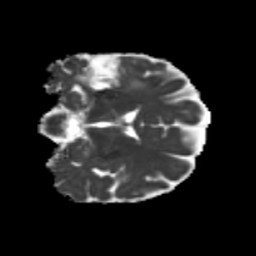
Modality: MD
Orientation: coronal
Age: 59
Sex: female
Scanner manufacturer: siemens
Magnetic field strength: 3 T
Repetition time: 5.25 s
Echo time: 0.08 s